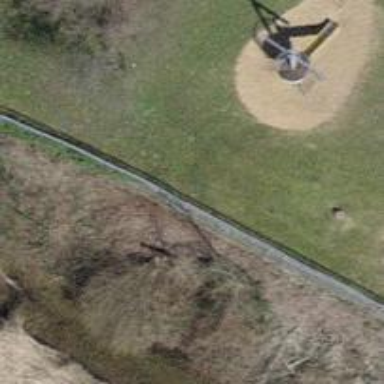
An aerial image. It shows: Brown bench in the vicinity.